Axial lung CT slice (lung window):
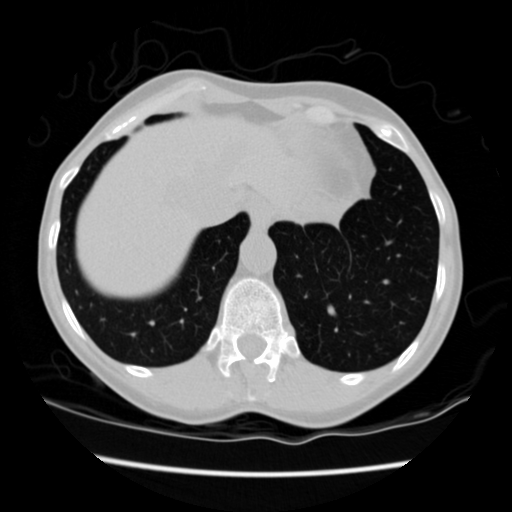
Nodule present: no